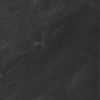
Label: not_dusty